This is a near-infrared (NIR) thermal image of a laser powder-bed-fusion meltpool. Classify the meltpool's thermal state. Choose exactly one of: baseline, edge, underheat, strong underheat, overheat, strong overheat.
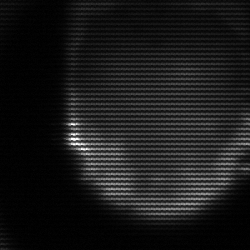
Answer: edge